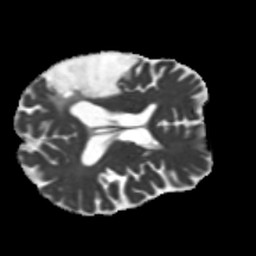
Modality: MD
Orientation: axial
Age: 66
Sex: male
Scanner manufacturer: siemens
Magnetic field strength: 3 T
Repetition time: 5.25 s
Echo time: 0.08 s